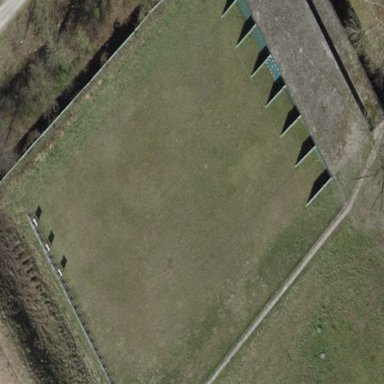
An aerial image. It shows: Shooting range on leisure land pitch.